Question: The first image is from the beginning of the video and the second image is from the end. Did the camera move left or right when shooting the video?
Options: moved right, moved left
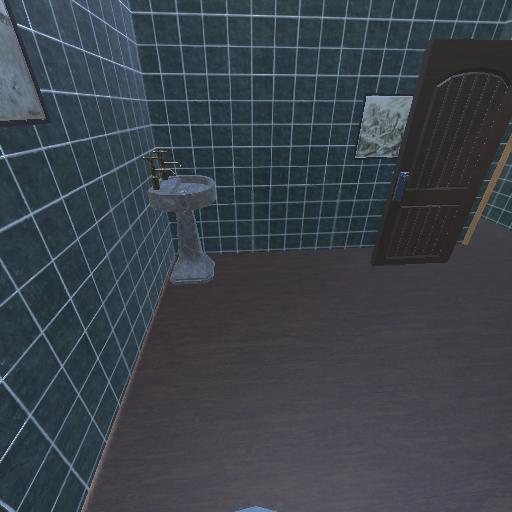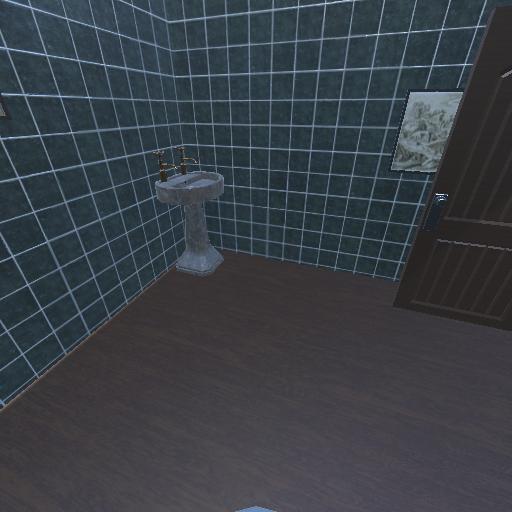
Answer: moved right